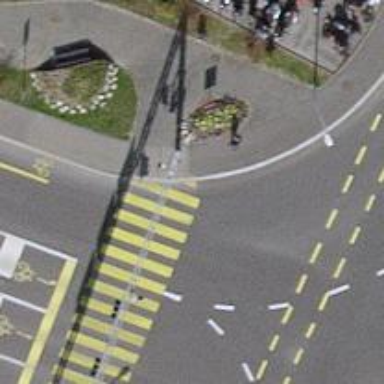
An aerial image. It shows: Marked zebra crossing on the road.